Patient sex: M
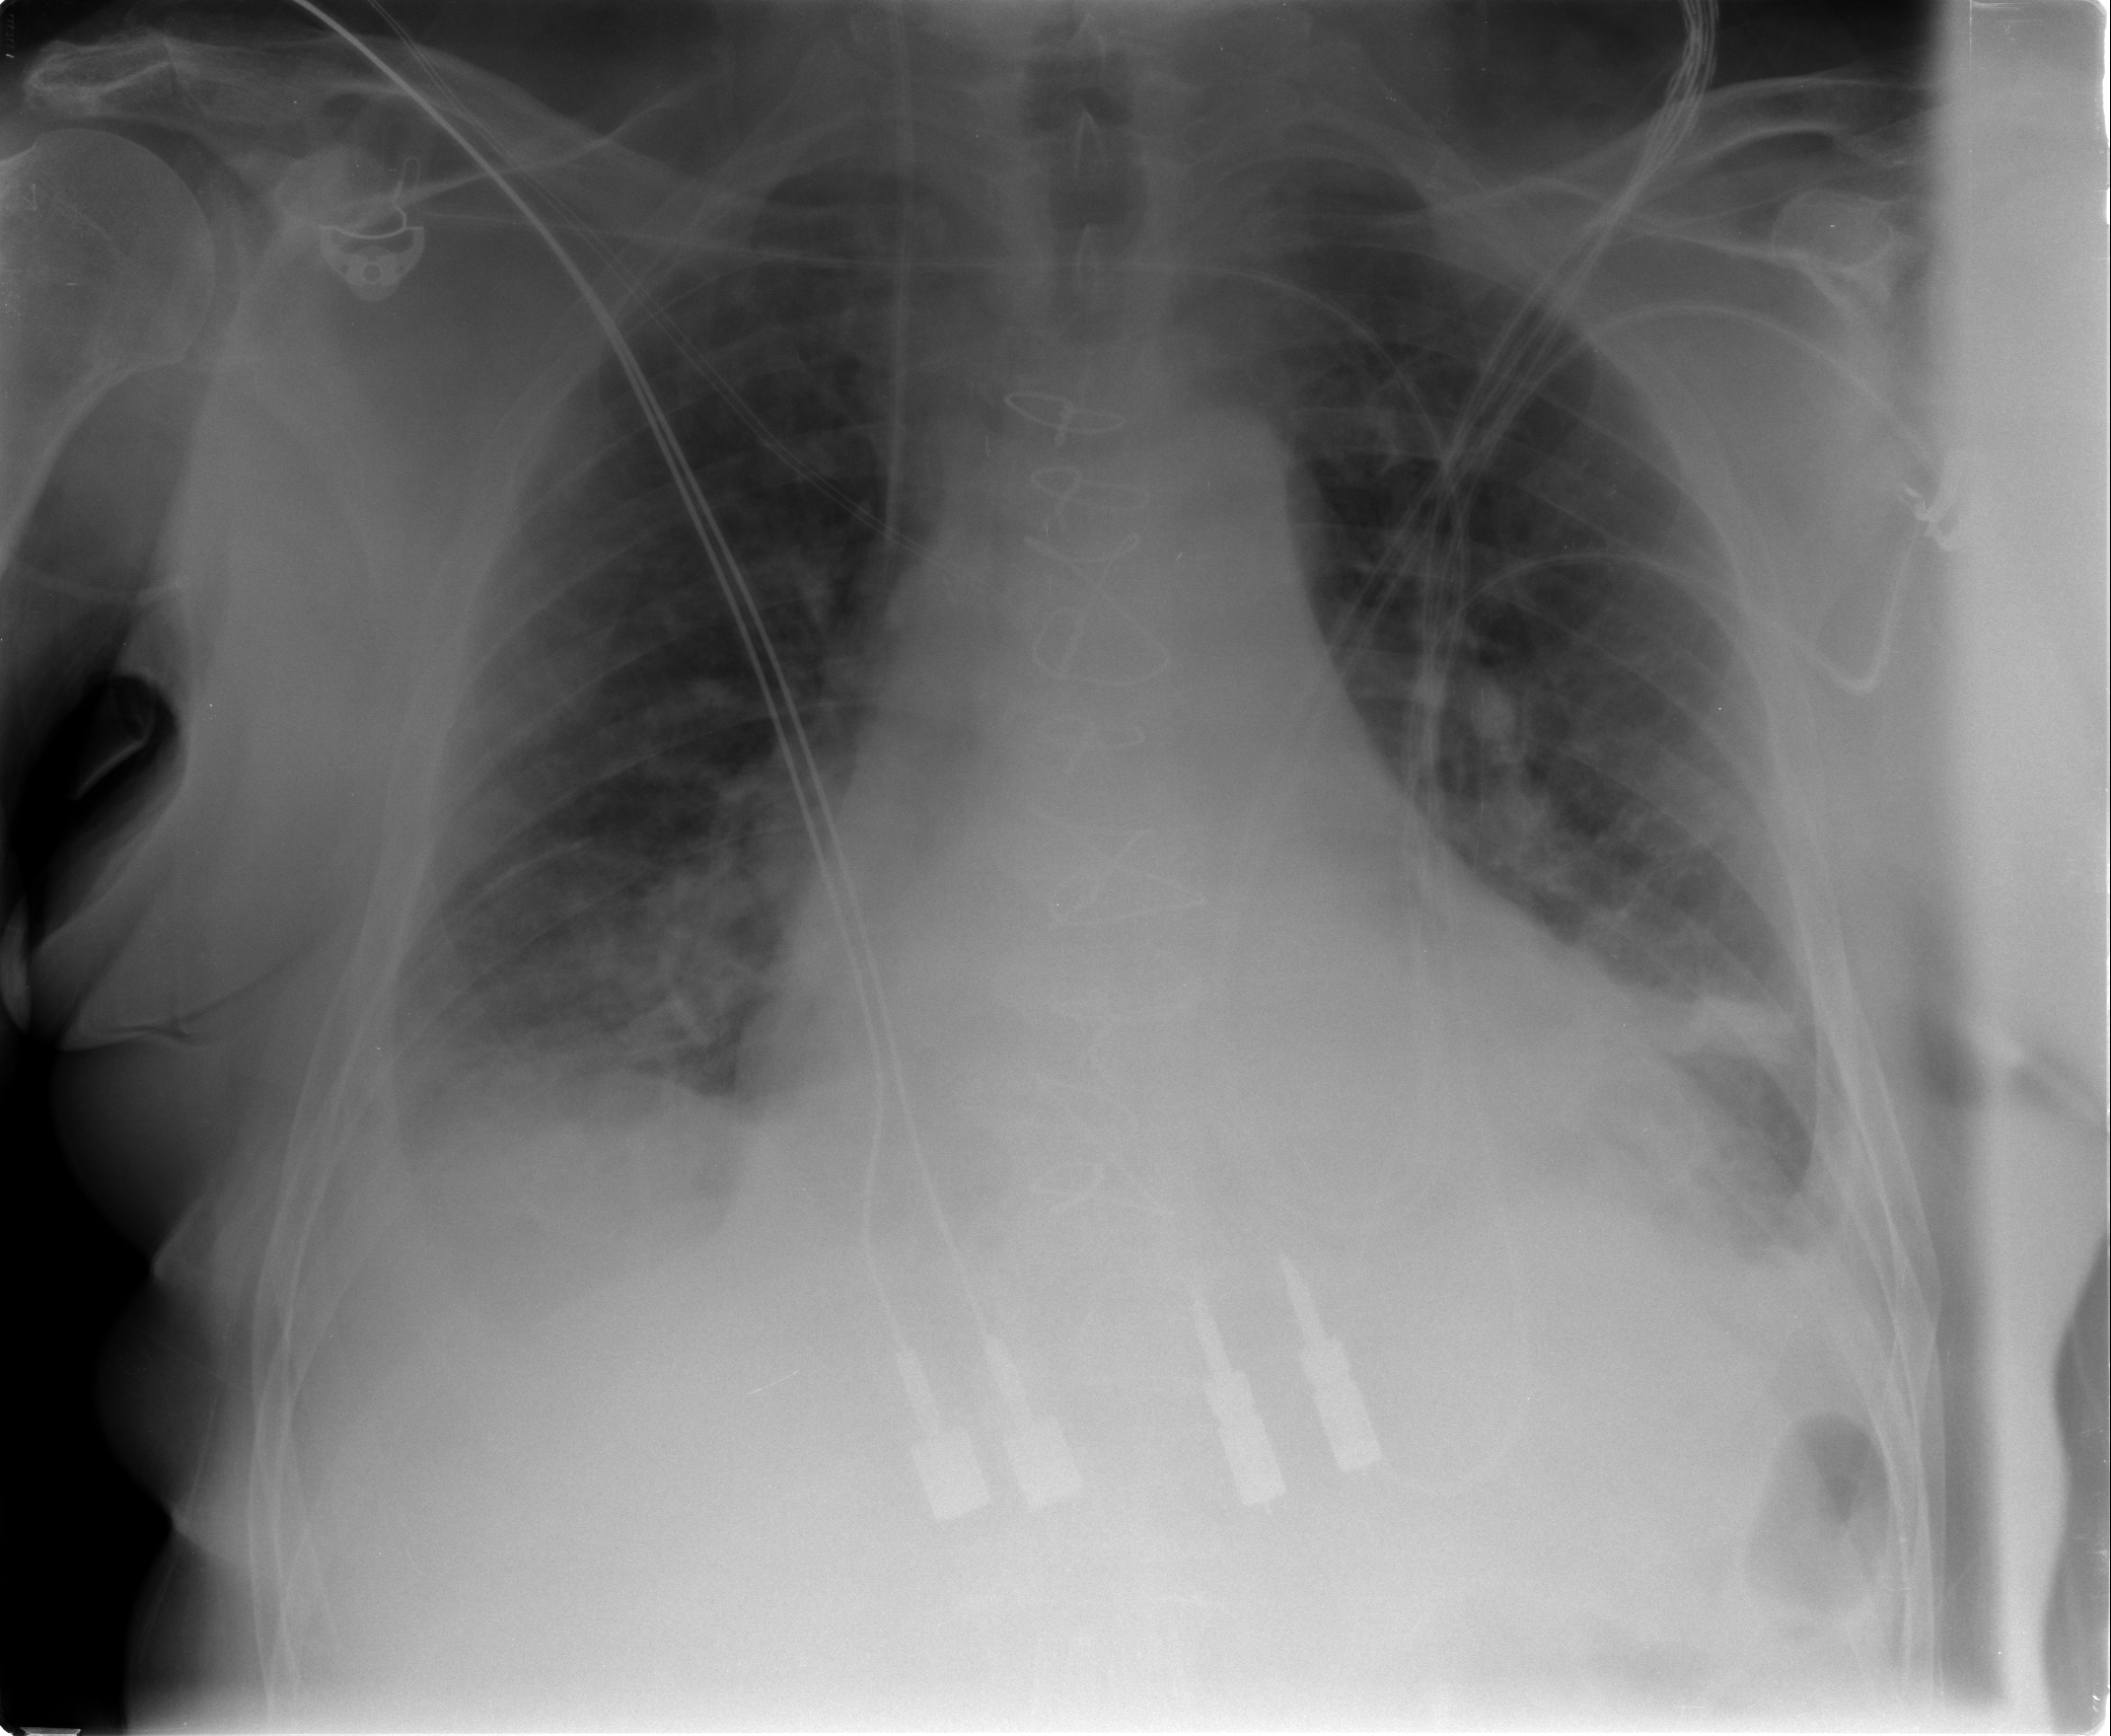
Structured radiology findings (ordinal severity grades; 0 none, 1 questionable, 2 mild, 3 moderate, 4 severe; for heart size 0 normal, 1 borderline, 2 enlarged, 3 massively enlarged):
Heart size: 2
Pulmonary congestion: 2
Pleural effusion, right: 2
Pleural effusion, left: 2
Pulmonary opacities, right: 1
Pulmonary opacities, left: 1
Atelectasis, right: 3
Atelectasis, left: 3